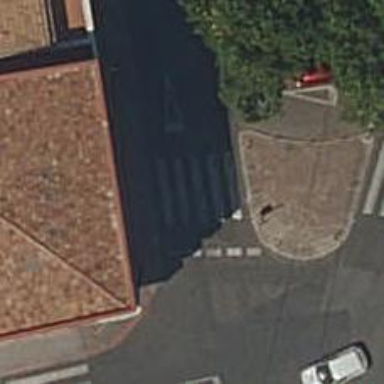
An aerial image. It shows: Uncontrolled zebra crossing on the road.